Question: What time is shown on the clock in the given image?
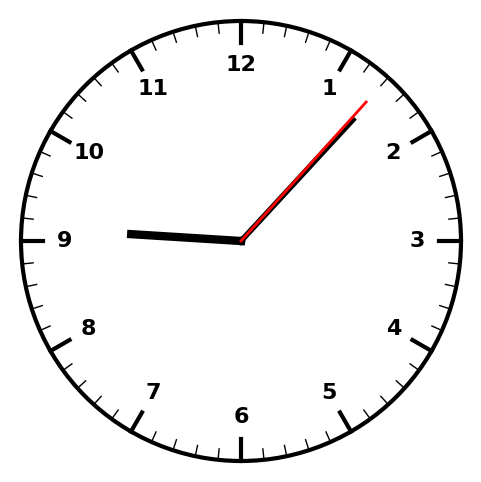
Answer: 09:07:07